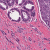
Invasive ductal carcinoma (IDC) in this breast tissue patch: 0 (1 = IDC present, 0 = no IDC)